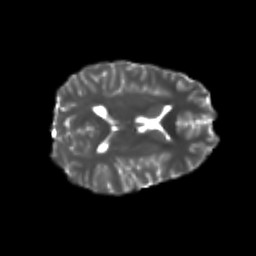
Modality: T2w
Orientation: axial
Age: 22
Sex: female
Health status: healthy
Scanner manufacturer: philips
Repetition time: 7.384 s
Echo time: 0.08599 s